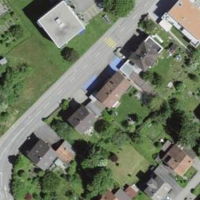
EUNIS habitat code: 54
Species observed at this site:
Agrostemma githago
Bromus hordeaceus